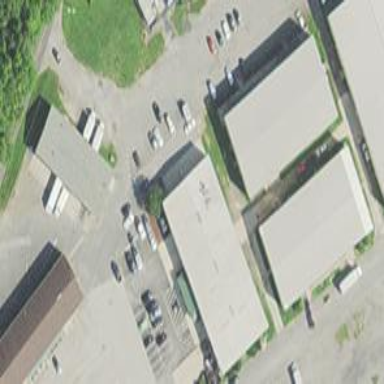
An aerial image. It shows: Car repair shop located in building.